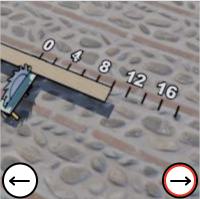
Task: length
Answer: 10
First scale value: 4.0